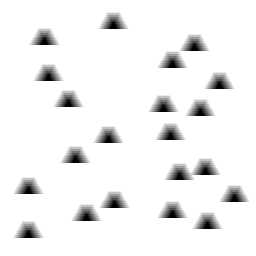
Squares: 0
Triangles: 21
Stars: 0
Total shapes: 21